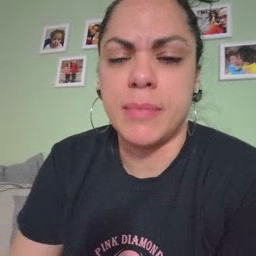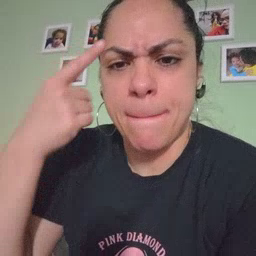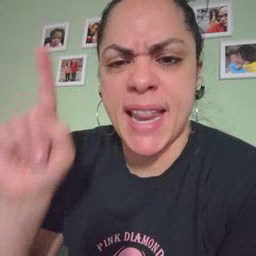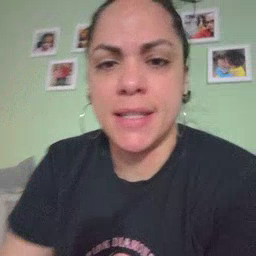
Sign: penny